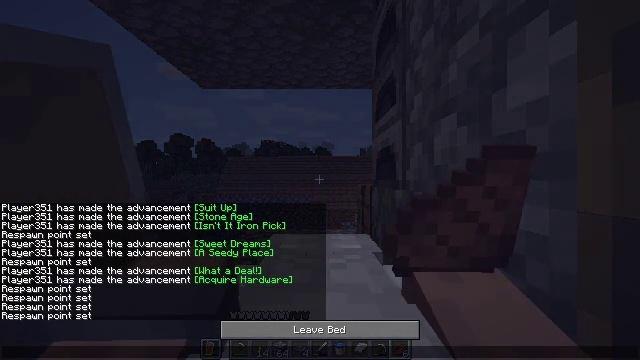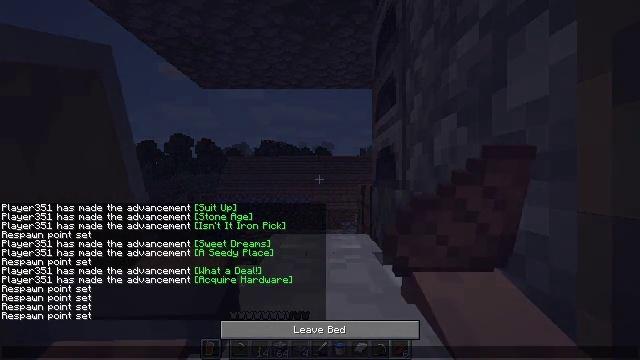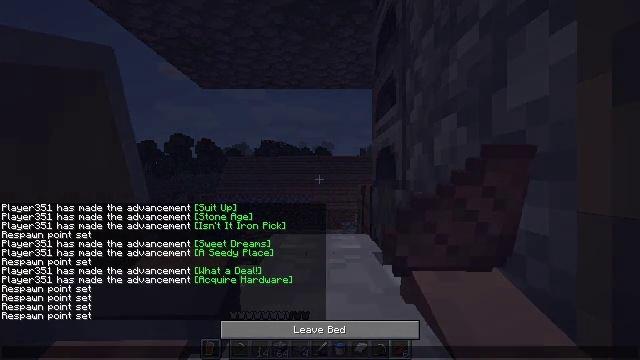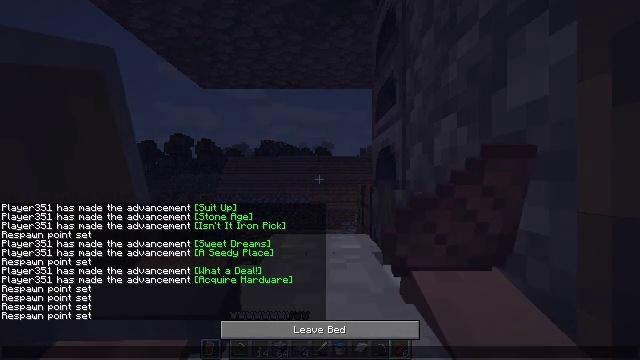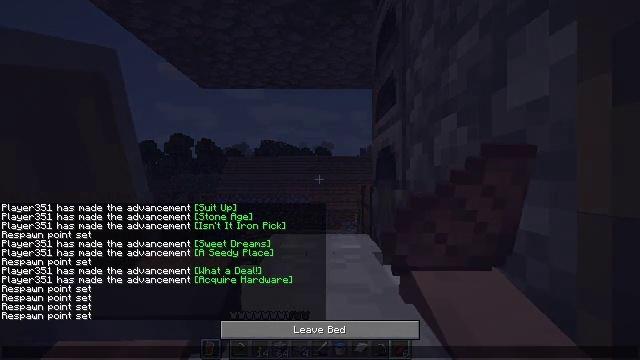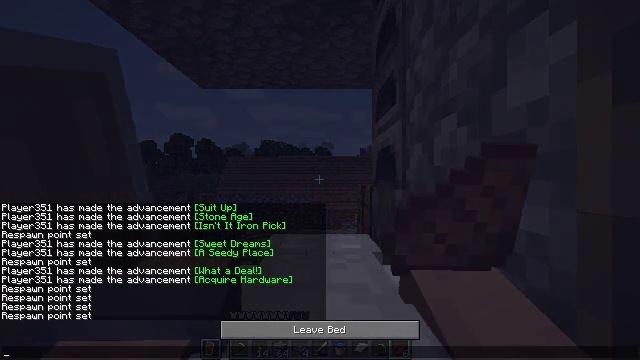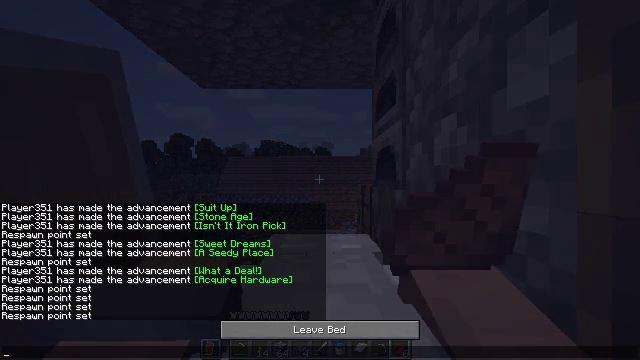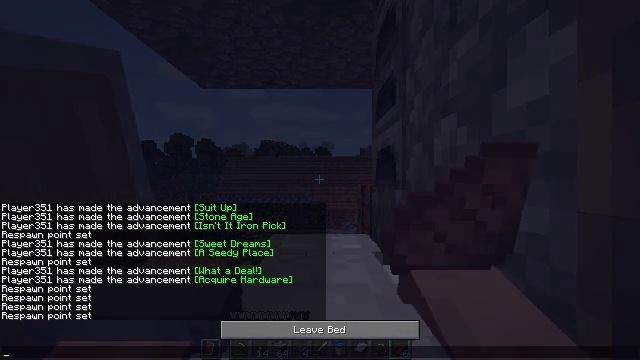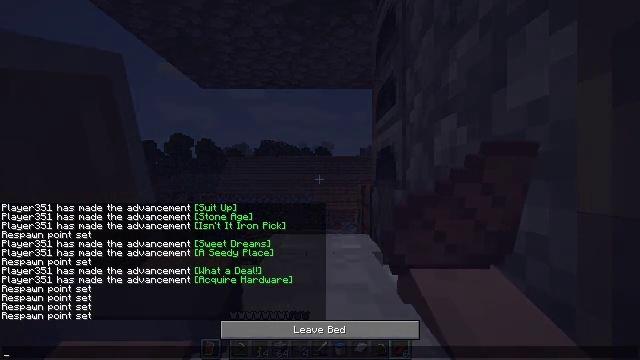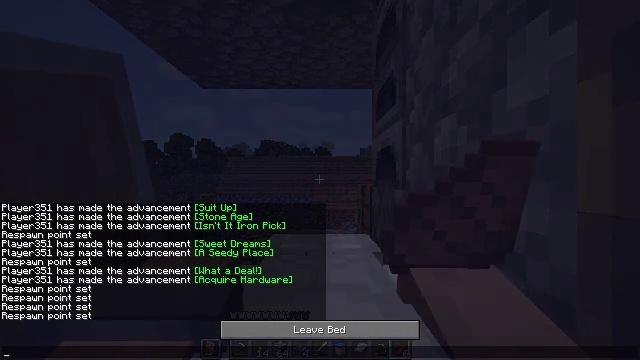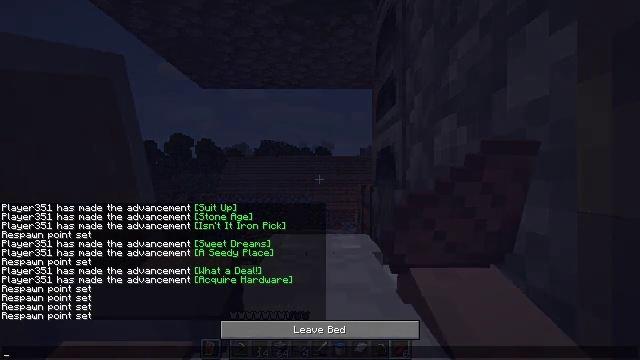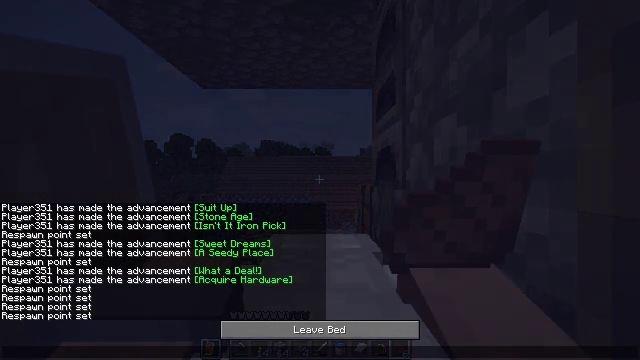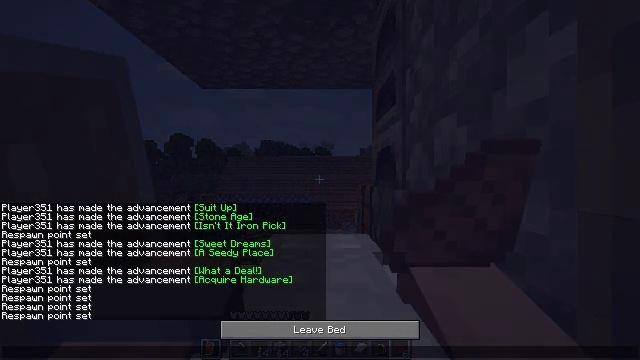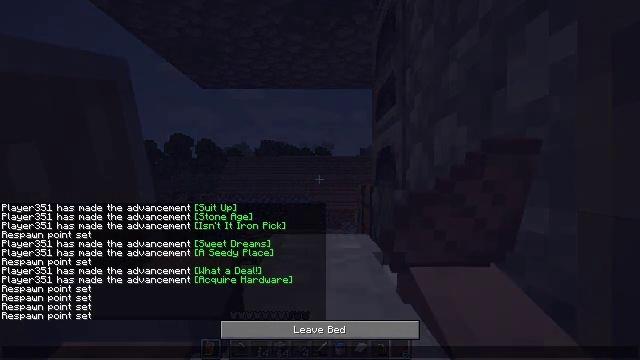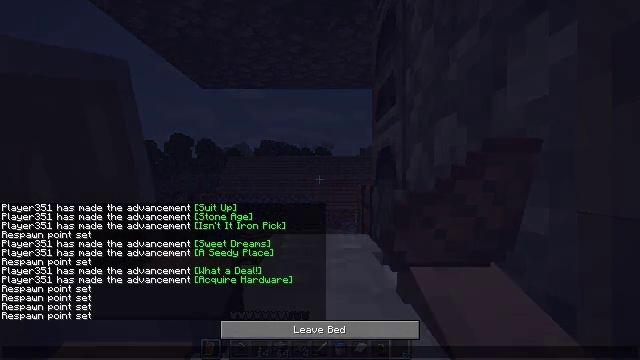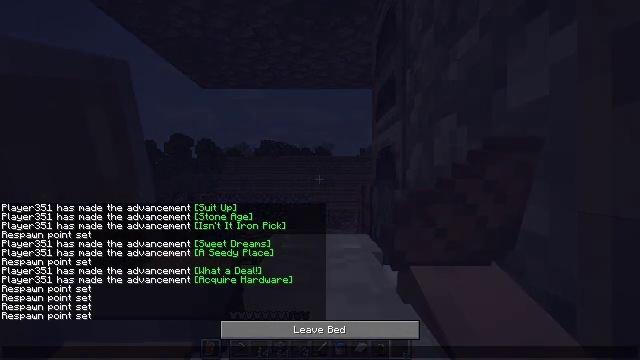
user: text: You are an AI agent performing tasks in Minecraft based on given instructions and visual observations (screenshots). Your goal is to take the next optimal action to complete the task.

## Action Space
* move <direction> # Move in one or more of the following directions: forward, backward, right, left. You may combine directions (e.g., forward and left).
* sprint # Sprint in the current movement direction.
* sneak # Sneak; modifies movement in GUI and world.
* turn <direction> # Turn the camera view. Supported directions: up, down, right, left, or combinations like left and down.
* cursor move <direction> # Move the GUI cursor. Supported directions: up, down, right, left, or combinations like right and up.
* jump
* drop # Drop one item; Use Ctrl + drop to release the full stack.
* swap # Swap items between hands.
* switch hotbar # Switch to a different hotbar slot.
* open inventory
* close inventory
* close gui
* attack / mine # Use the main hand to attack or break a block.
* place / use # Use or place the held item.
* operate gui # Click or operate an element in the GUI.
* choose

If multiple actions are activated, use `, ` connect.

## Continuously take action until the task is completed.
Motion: motion action
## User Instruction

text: Harvest farmland back to plain soil.
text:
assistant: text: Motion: no_op
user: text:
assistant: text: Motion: no_op
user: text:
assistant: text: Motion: no_op
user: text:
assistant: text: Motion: no_op
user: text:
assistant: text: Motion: no_op
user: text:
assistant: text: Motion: no_op
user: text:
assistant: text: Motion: no_op
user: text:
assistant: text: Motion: no_op
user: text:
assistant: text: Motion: no_op
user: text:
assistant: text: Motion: no_op
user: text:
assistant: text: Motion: no_op
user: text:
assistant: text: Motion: no_op
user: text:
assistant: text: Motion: no_op
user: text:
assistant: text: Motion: no_op
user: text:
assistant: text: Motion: no_op
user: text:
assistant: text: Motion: no_op
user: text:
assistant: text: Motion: no_op
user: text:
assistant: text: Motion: no_op
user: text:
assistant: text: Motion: no_op
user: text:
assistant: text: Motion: no_op
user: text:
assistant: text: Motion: no_op
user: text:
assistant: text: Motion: no_op
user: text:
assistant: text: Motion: no_op
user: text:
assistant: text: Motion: no_op
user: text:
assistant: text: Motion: no_op
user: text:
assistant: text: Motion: no_op
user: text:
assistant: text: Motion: no_op
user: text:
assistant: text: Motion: no_op
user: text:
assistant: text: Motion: no_op
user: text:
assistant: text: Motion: no_op